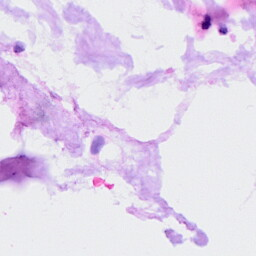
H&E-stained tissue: Ovarian